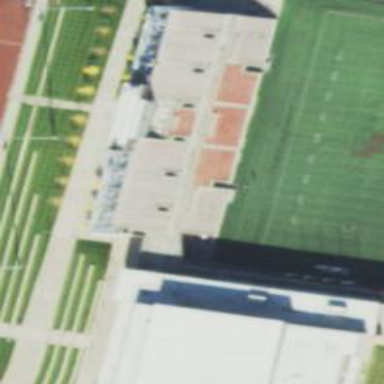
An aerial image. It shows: Sports center building.